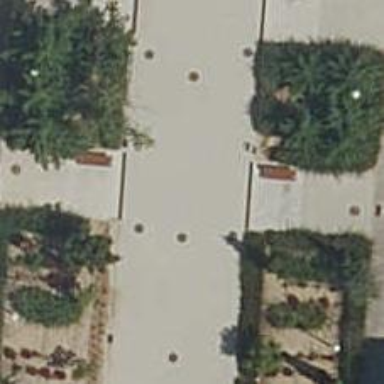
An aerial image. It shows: Footway made of paving stones.